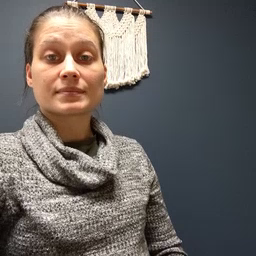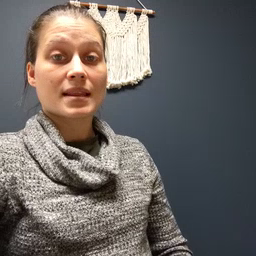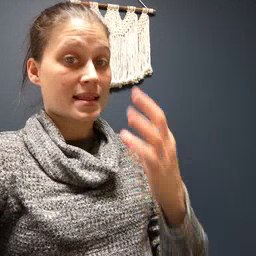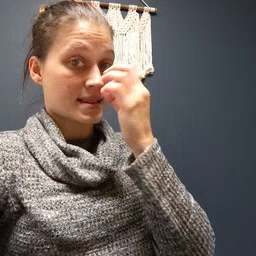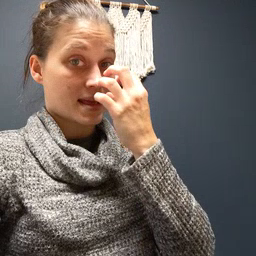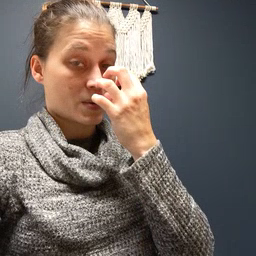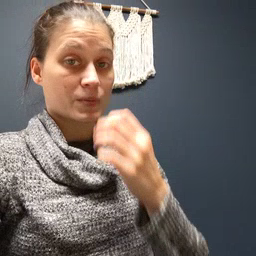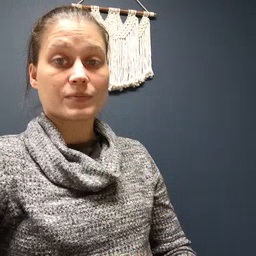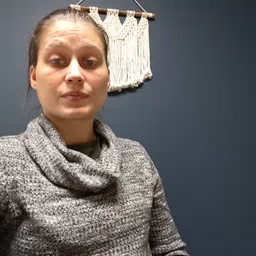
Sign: clown